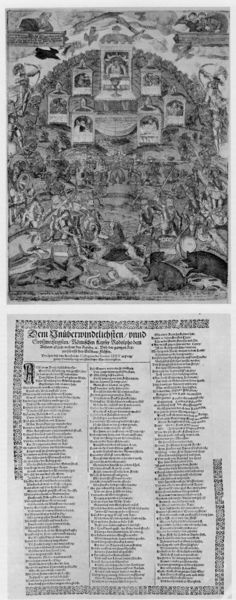
Titel: Dem Vnüberwindtlichsten/ vnnd Großmechtigsten/ Römischen Keyser
Standort: Zürich.
Institution: Wickiana
Schlagwörter: himmel, kampf, weiß, landschaft, menschen, grau, schwarz, szene, zeichnung, tier, tiere, alt, gericht, rahmen, vögel, kelch, blatt, kreis, engel, hase, schrift, bilder, bogen, grafik, graphik, schweine, spalten, schlacht, könig, deutsch, schwein, buch, druck, schwarz weiß, radierung, stich, titel, illustration, text, überschrift, herrscher, ritter, viel, namen, christus, jesus, mittelalter, baldachin, armbrust, zeilen, wildschwein, kupferstich, pfeil, fraktur, verse, zierleiste, latein, ahnen, ahnengalerie, wildschweine, schützen, dezember, majuskel, baldachine, liste, unüberwindlich